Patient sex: M
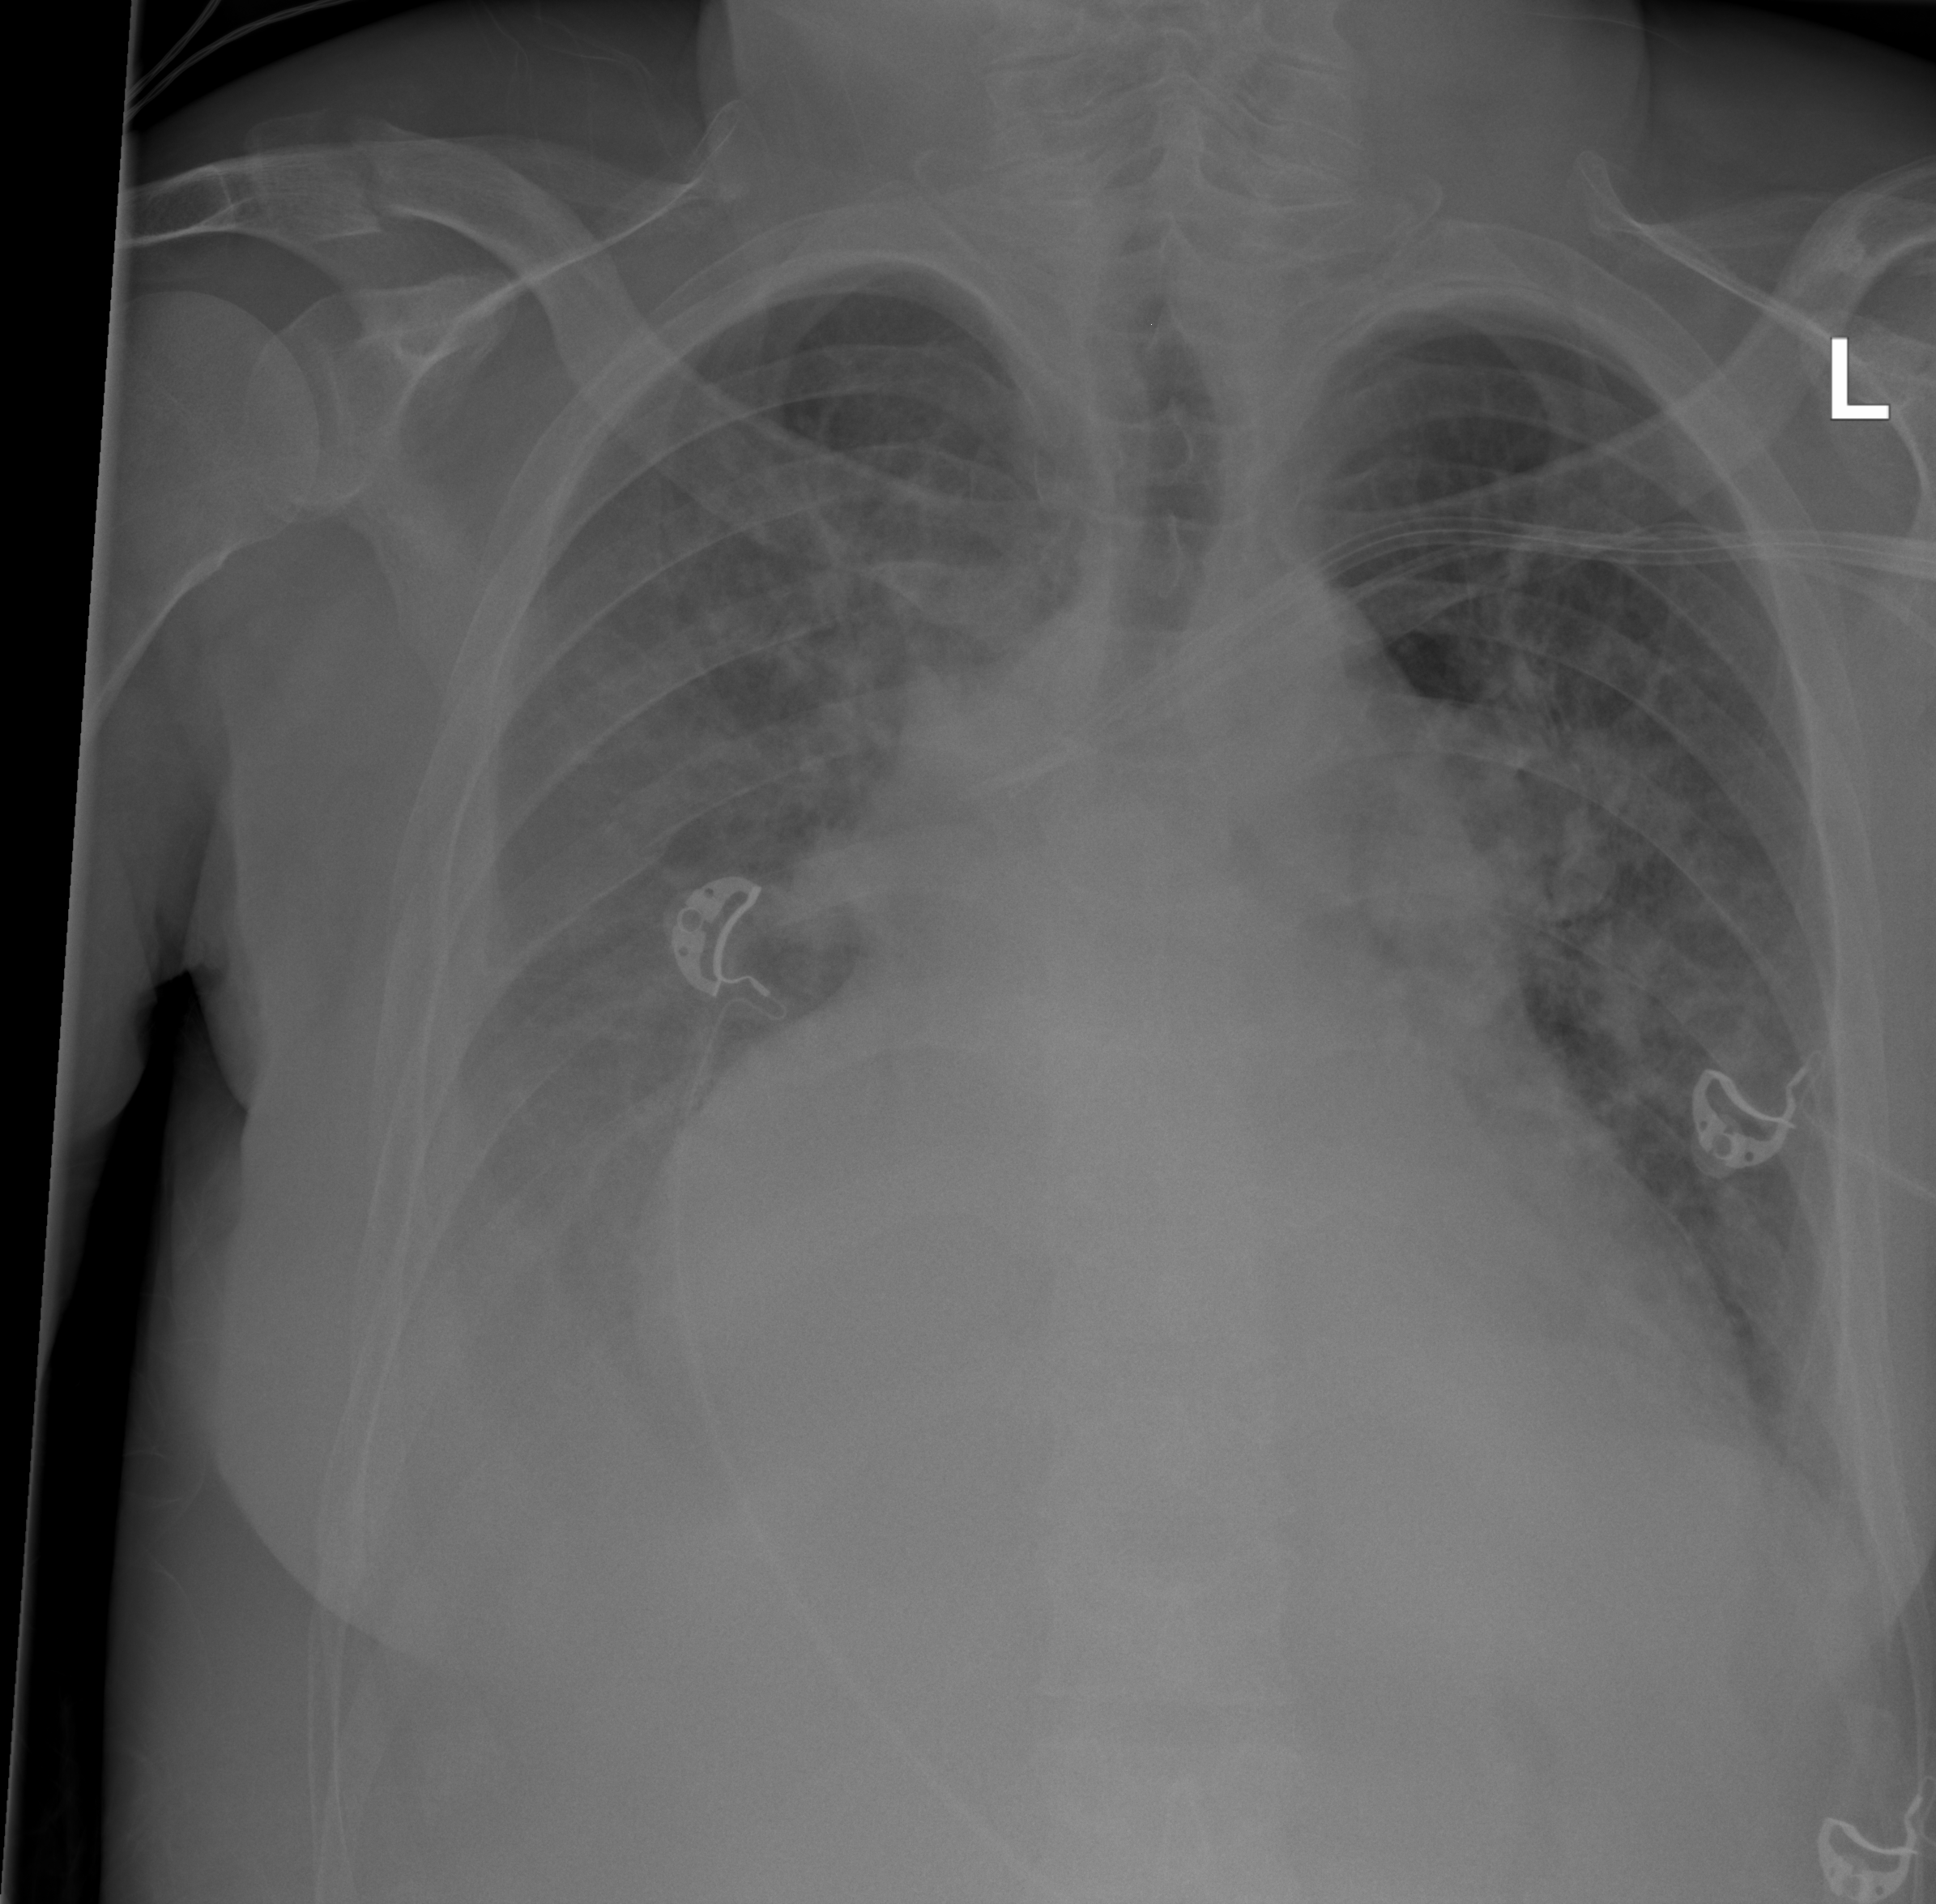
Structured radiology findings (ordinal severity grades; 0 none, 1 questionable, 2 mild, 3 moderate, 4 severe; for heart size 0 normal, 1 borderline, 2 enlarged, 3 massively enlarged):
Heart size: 2
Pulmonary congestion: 2
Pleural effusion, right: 3
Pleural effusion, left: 2
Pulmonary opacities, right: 2
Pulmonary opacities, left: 3
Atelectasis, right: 3
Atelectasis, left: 2